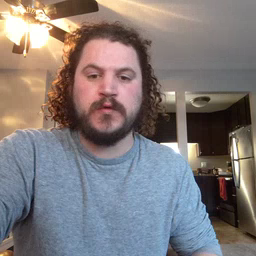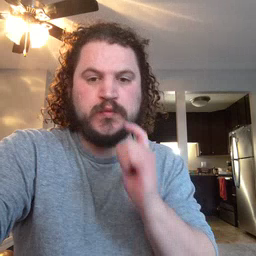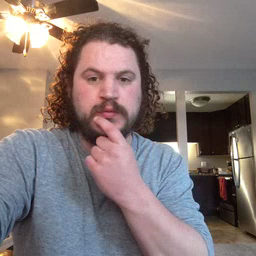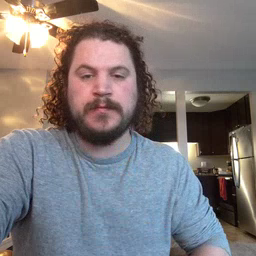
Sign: tooth